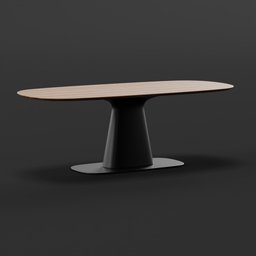
Label: furniture